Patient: sex F, age 76
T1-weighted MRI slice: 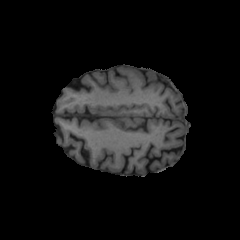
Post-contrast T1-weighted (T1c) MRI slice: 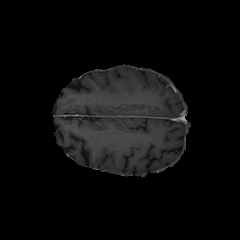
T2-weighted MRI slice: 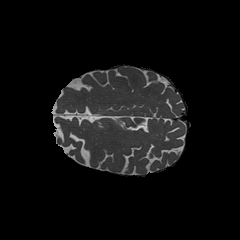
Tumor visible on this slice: no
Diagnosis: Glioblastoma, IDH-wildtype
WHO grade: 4